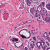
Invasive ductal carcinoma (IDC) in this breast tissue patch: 0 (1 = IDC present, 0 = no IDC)